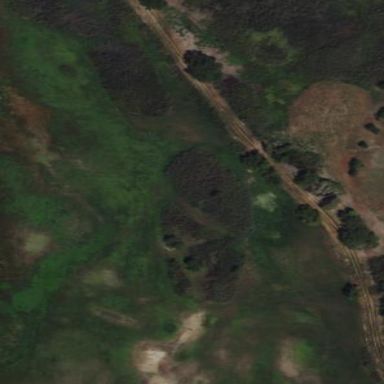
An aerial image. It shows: Wetland area dominated by reedbeds.